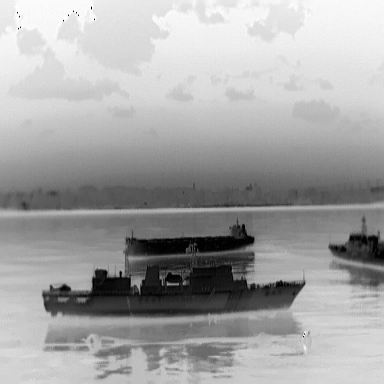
There are three objects shown in the infrared image, including a liner, and two warships.